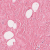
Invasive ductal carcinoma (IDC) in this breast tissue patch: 0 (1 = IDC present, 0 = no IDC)